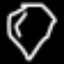
Label: diamond